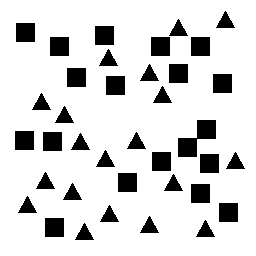
Squares: 19
Triangles: 19
Stars: 0
Total shapes: 38